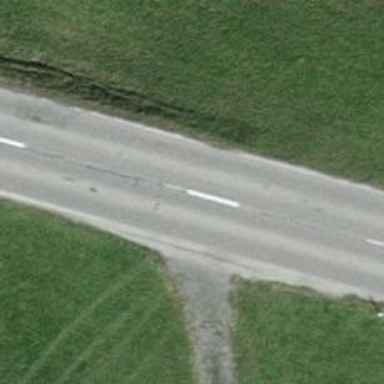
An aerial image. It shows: Secondary road with asphalt surface.